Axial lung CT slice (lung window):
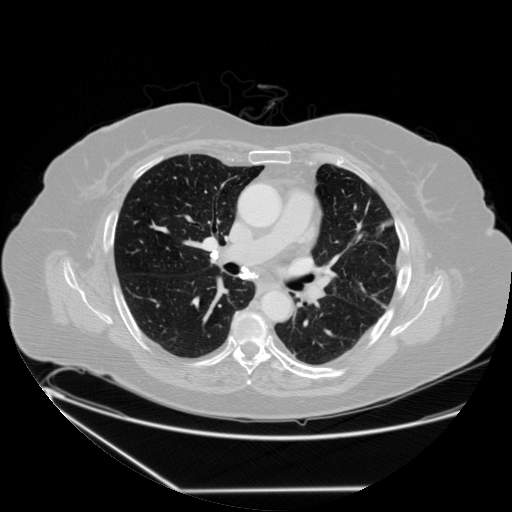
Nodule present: no